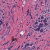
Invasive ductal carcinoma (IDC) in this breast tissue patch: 0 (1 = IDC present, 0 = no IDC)